Aerial crown-view tile of a tropical tree (Barro Colorado Island, Panama), acquired 20250915:
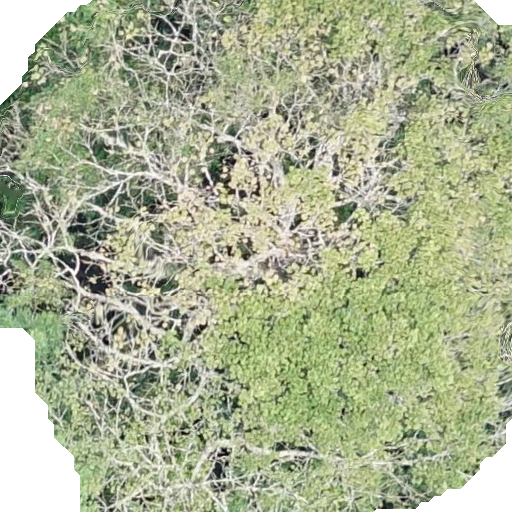
Species: Sterculia apetala
GBIF accepted scientific name: Sterculia apetala
Crown area: 422.29 m²